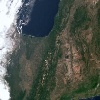
Label: land